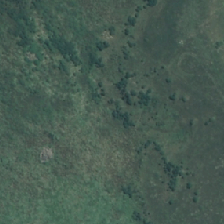
Land cover: herbaceous_freshwater_vege